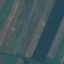
Land use / land cover: AnnualCrop